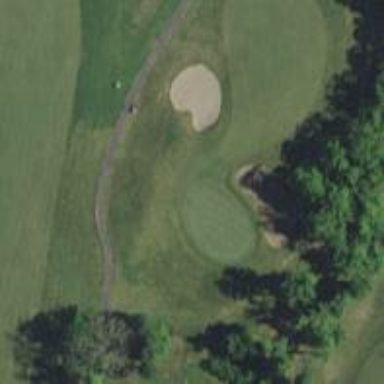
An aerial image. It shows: View of golf hole.